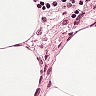
Metastatic tissue present: no